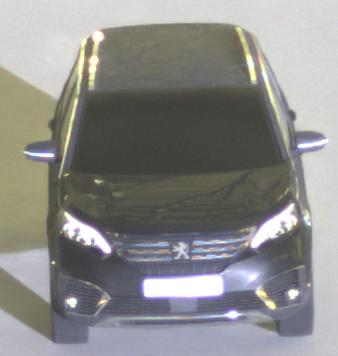
Make: Peugeot
Model: 5008 1.2 PureTech 130 Active
Detailed model: 5008 (II) (03/17 - 09/20)
Model produced from: 2017/03
Model produced until: 2018/07
Doors: 5
Color: black
Road condition: dry road
Daytime: night
Contrast: high contrast